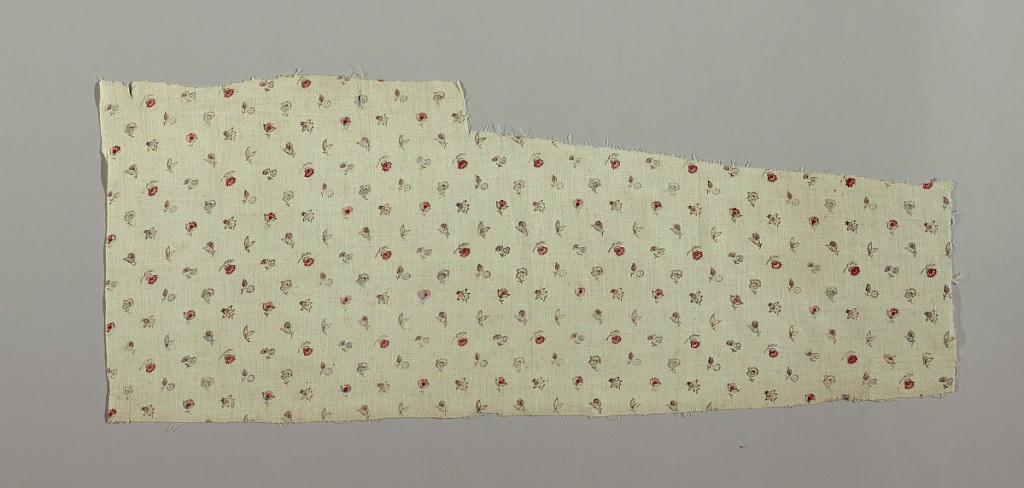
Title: Textile
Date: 18th century
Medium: cotton Technique: block printed on plain weave
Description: Small scale flowers of eight different kinds printed in brown, red, blue, and light purple on white. Widely spaced all-over design.